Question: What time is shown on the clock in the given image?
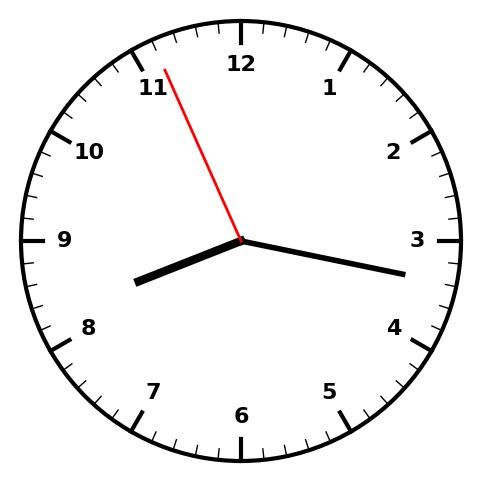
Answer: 08:16:56